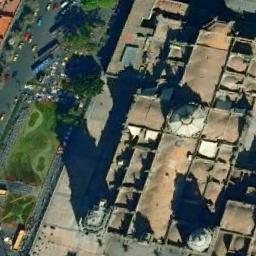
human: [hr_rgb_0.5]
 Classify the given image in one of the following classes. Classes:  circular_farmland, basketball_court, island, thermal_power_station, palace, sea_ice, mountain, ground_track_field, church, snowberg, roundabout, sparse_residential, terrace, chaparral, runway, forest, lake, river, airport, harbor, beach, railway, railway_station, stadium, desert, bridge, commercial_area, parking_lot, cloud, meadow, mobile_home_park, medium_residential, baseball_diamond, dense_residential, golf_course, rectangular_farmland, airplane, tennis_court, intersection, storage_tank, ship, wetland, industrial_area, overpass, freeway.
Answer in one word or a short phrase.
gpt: church